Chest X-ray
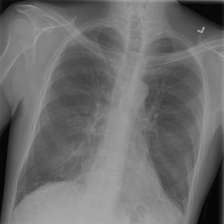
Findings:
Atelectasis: negative
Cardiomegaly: negative
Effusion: negative
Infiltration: positive
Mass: negative
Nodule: negative
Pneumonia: negative
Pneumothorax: negative
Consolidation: negative
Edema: negative
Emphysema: negative
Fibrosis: negative
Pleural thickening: negative
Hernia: negative